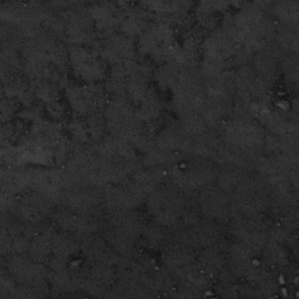
Label: frost